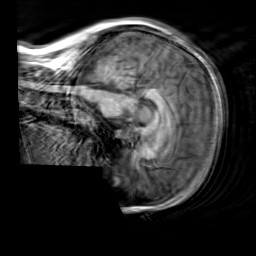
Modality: T1w
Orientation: sagittal
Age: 22
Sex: female
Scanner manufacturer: siemens
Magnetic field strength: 3 T
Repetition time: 2.3 s
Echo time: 0.00303 s